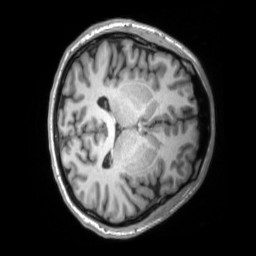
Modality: T1w
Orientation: axial
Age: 29
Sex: male
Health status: ill
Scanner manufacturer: siemens
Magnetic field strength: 3 T
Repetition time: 2.2 s
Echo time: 0.00157 s